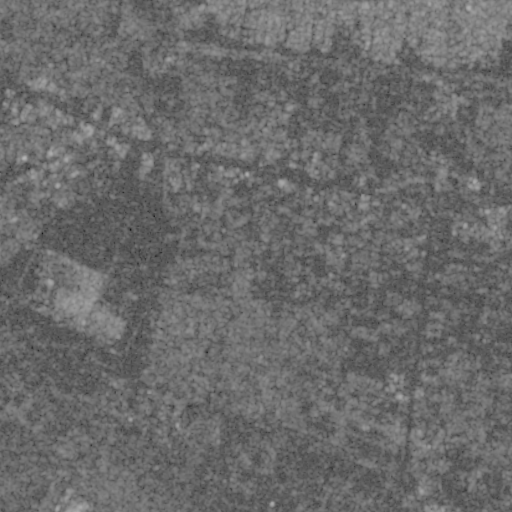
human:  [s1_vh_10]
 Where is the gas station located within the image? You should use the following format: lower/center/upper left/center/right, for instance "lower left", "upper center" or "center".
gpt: The gas station is located in the upper center of the image.
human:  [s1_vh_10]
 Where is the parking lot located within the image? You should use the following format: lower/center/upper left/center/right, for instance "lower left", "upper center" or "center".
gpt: There is no parking lot in the image.

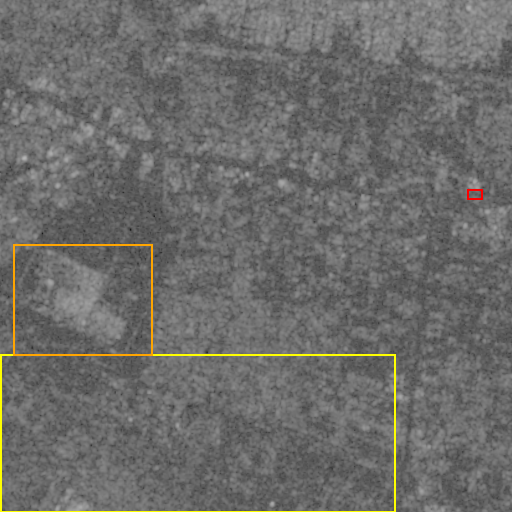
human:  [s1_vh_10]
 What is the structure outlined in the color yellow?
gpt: The structure outlined in yellow is a crop field.
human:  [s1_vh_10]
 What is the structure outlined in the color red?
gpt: The structure outlined in red is a parking lot.
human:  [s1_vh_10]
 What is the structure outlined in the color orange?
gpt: The structure outlined in orange is a power substation.
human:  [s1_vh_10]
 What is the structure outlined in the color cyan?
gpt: There is no cyan outline.